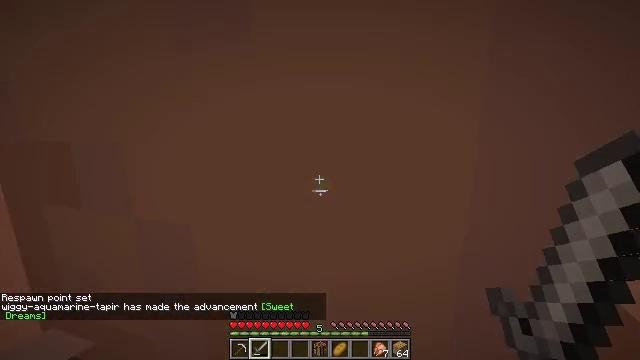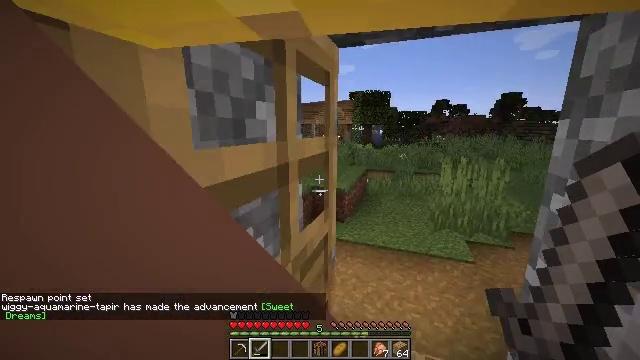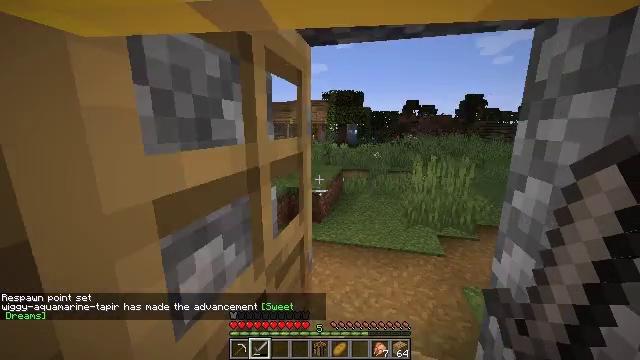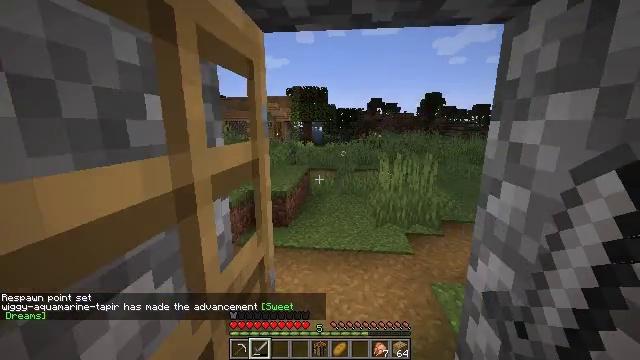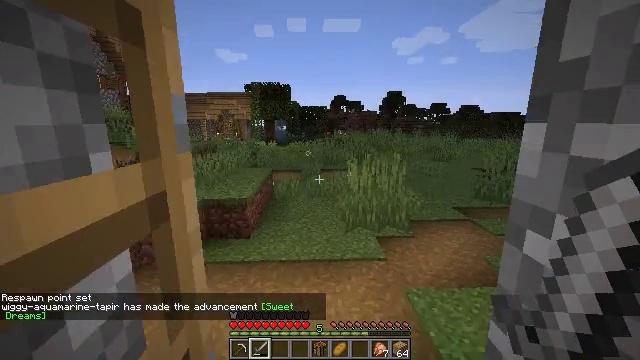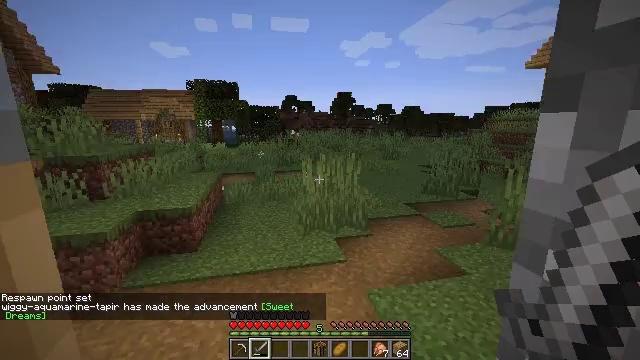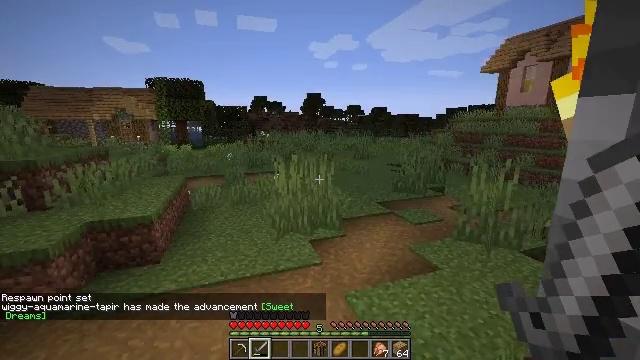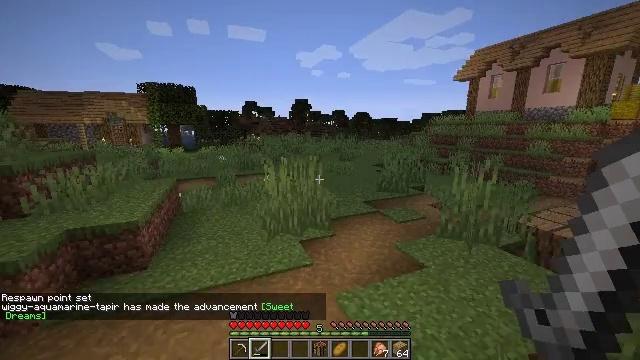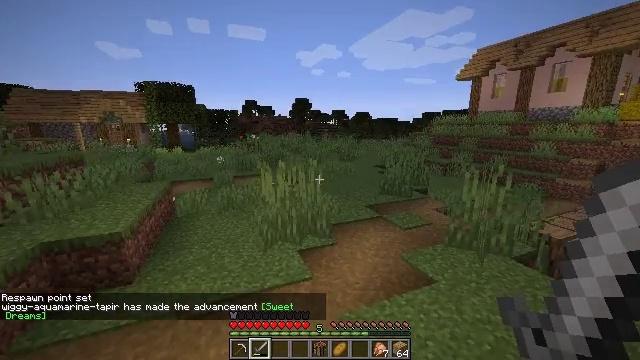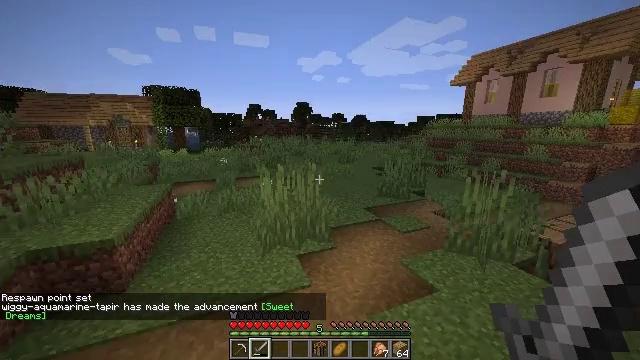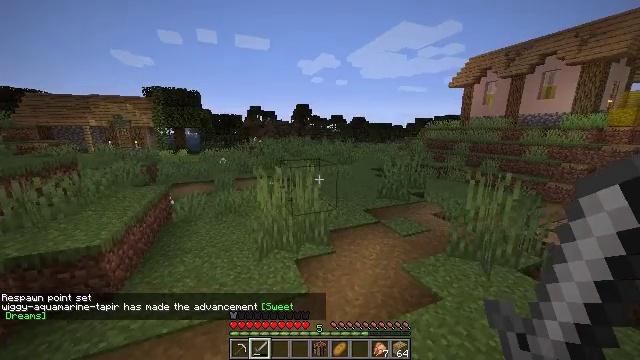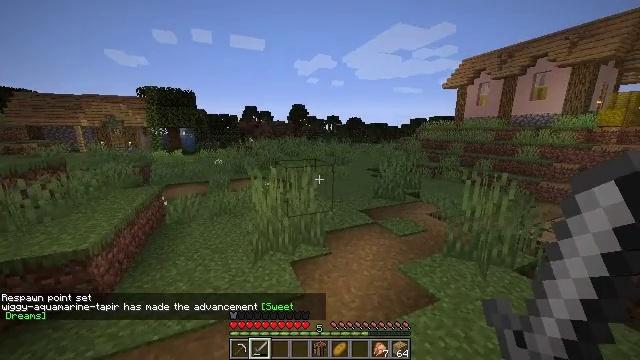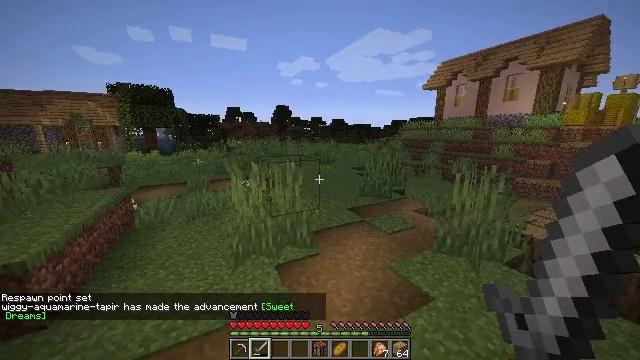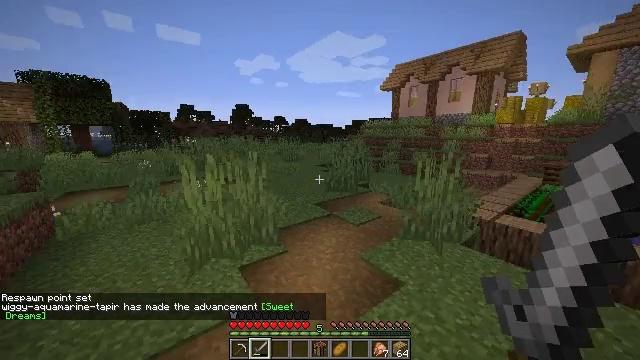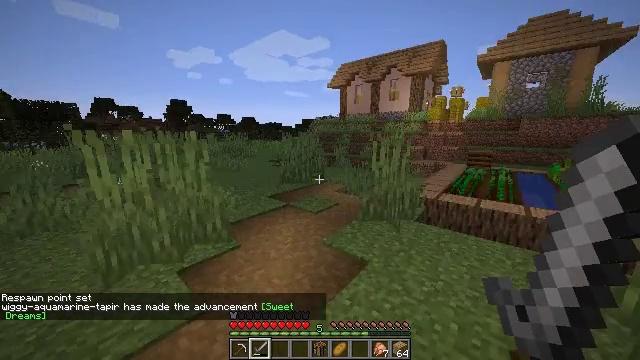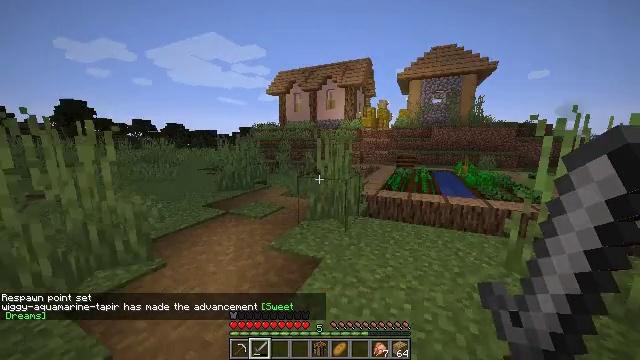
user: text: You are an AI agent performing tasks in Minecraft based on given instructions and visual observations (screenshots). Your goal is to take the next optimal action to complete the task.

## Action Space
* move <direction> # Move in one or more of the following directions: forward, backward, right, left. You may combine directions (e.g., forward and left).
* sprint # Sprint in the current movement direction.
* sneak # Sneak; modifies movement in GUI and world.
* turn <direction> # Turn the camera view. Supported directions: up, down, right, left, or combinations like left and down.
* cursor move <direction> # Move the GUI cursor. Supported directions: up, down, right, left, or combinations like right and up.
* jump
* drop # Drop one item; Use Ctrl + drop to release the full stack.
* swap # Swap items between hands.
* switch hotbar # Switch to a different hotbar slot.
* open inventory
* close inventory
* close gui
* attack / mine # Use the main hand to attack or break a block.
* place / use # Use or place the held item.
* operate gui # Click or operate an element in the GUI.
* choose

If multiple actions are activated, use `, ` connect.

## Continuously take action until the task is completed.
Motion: motion action
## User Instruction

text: Combat the chicken.
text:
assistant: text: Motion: move forward and move left, sprint, turn right
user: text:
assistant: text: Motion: move forward and move left, sprint, turn right
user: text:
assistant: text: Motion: move forward, sprint, turn right
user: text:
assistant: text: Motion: move forward, sprint, turn right
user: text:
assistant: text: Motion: move forward, sprint, turn right
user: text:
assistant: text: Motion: move forward, sprint, turn right
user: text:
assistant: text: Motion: move forward, sprint, turn right
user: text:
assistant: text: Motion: move forward, sprint
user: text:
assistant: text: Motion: move forward, sprint
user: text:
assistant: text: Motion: move forward, sprint
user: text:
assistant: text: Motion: move forward, sprint, turn right
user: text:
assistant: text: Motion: move forward, sprint, turn right
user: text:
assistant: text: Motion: move forward, sprint, turn right
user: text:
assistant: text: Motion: move forward, sprint, turn right
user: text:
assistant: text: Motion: move forward, sprint, turn right and up
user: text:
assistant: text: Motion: move forward, sprint, turn right and up
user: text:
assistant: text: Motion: move forward, sprint
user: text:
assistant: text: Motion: move forward, sprint
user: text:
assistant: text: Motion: move forward, sprint
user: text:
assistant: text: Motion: move forward, sprint, turn left
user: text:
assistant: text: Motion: move forward, sprint, turn left
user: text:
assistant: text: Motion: move forward and move left, sprint, turn left
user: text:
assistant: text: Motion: move forward and move left, sprint, turn left
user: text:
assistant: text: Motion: move forward and move left, sprint, turn left and up
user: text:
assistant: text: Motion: move forward, sprint, turn up
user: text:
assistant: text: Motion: move forward, sprint
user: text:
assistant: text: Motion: move forward, sprint
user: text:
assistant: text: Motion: move forward, sprint
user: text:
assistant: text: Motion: move forward, sprint
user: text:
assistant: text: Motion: move forward, sprint